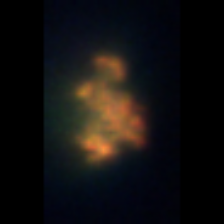
Taxon: Unknown_detritus
Group: Unknown